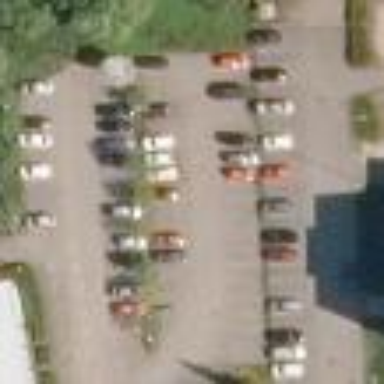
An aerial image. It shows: Parking area.